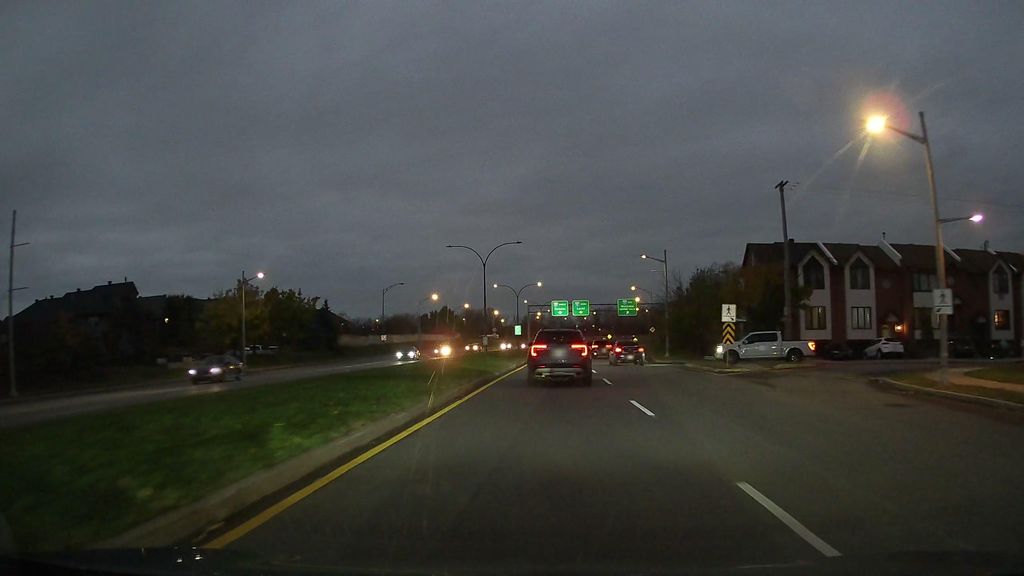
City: montreal